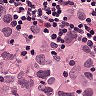
Metastatic tissue present: yes